Question: I have select box with searchable when i add new element the value should be added to the select box and selected too.
'''
<td rowspan="3"><label>Value(s):</label>
<select id="selectpa_color" name="attribute_terms" tabindex="-1" class="chosen-select" multiple="" style="width: 350px; display: none;">
<option value="28">Red</option>
<option value="29">Blue</option>
<option value="31">Greens</option>
<option value="34">light</option>
<option value="41">light1</option>
<option value="62">new color</option>
</select>
<div class="chosen-container chosen-container-multi" title="" id="selectpa_color_chosen" style="">
<ul class="chosen-choices">
<li class="search-field">
<input type="text" style="width:25px;" autocomplete="off" class="default" value="Select Some Options" tabindex="8">
</li>
</ul>
<div class="chosen-drop">
<ul class="chosen-results">
</ul>
</div>
</div>
<!--<a href="javascript:void(0);" class="select_all_attributes" id="select_all_slug-color" onclick="selectAll(select_box-color,true)">Select All</a>
<a href="javascript:void(0);" class="select_no" id="select_no_slug-color">Select None</a>-->
<input type="button" class="prompt_button" value="Add new" id="pa_color|5">
</td>
'''
'''
jQuery(".prompt_button").click( function(e){
var taxonomy = jQuery(this).attr('id').split("|");
jPrompt('Enter a name for the new attribute term::', '', 'Prompt Dialog', function(r) {
if( r )
{
var formData = {category_name: r,category_parent:0,taxonomy:taxonomy[0],shop_id:taxonomy[1]};
e.preventDefault();
jQuery.ajax({
type: 'post',
url: baseurl+'ajax_functions/add_new_attribute_term/',
data: formData,
beforeSend: function(){
},
success: function(response){
alert(taxonomy[0]);alert(response);
jQuery('select#selectpa_'+taxonomy[0]).append(response);
}
});
}
});
'''

If i append some other value to another id it will append, but no in the select box and the ul li too..
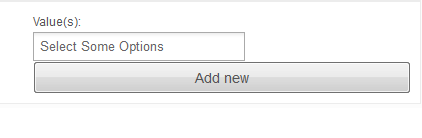
Answer: That is because of your selector, while being constructed wrongly. What you have will try to select '#selectpa_pa_color' instead of '#selectpa_color'.
Change
'''
jQuery('select#selectpa_'+taxonomy[0]).append(response);
'''
to
'''
jQuery('select#select'+taxonomy[0]).append(response).trigger('chosen:updated');
'''
On a side note, you don't have to specify tagName if you are using id you can just do 'jQuery('#select'+taxonomy[0])' which is more efficient.